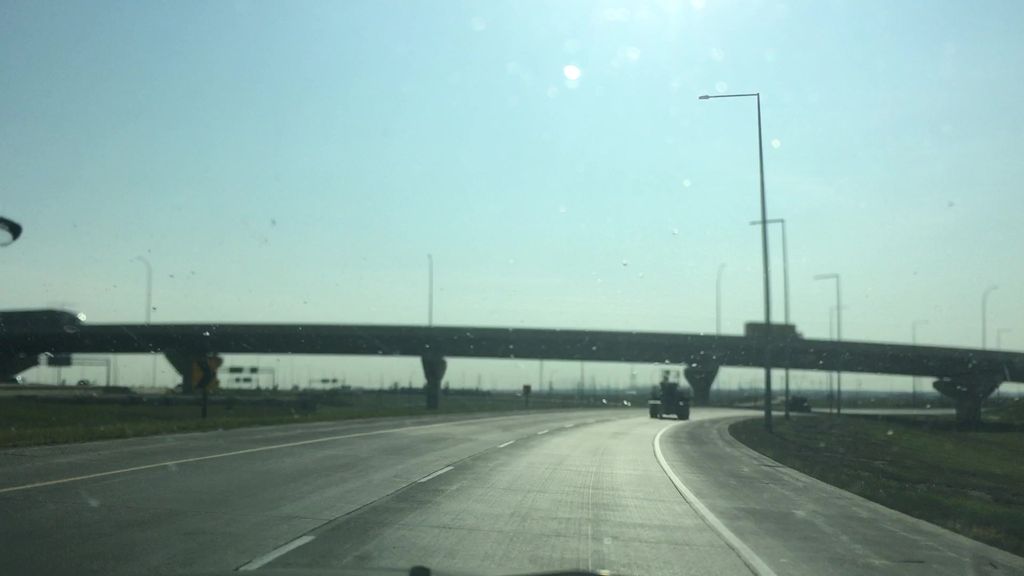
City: edmonton